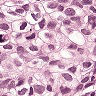
Metastatic tissue present: yes